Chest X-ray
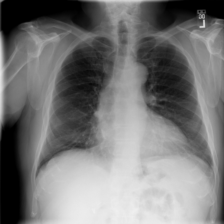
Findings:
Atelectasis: negative
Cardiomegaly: negative
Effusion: negative
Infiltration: negative
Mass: negative
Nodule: negative
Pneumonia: negative
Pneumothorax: negative
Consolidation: negative
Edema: negative
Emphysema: negative
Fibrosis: negative
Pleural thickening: negative
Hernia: negative